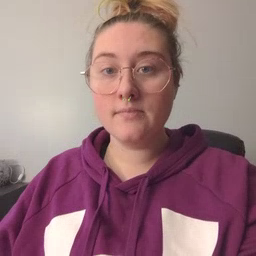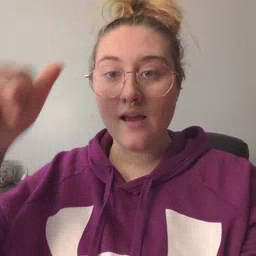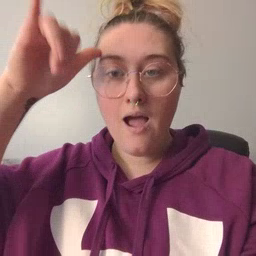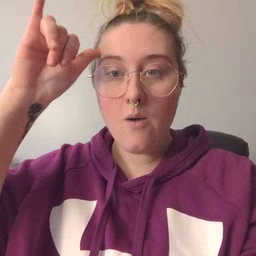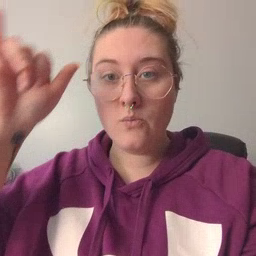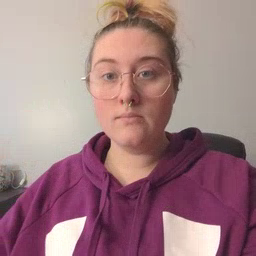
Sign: cow